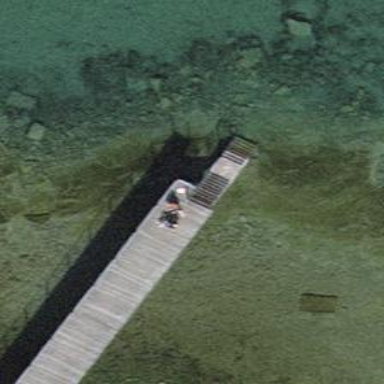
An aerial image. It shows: Man-made pier.